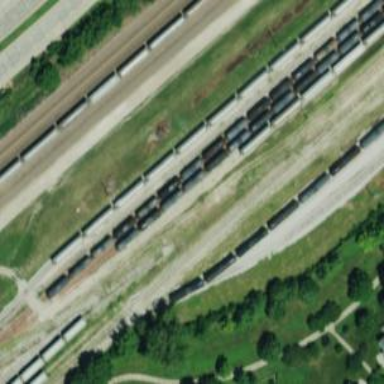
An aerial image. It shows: Railway yard.